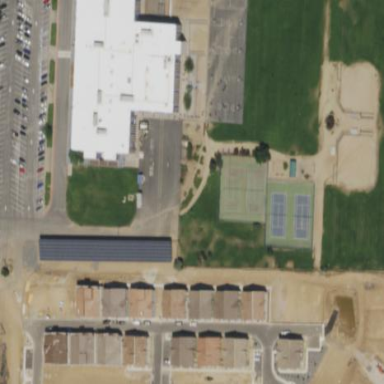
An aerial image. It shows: School.